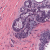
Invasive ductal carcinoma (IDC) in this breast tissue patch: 0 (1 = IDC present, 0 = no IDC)